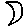
Label: moon